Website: apple
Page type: billing-address
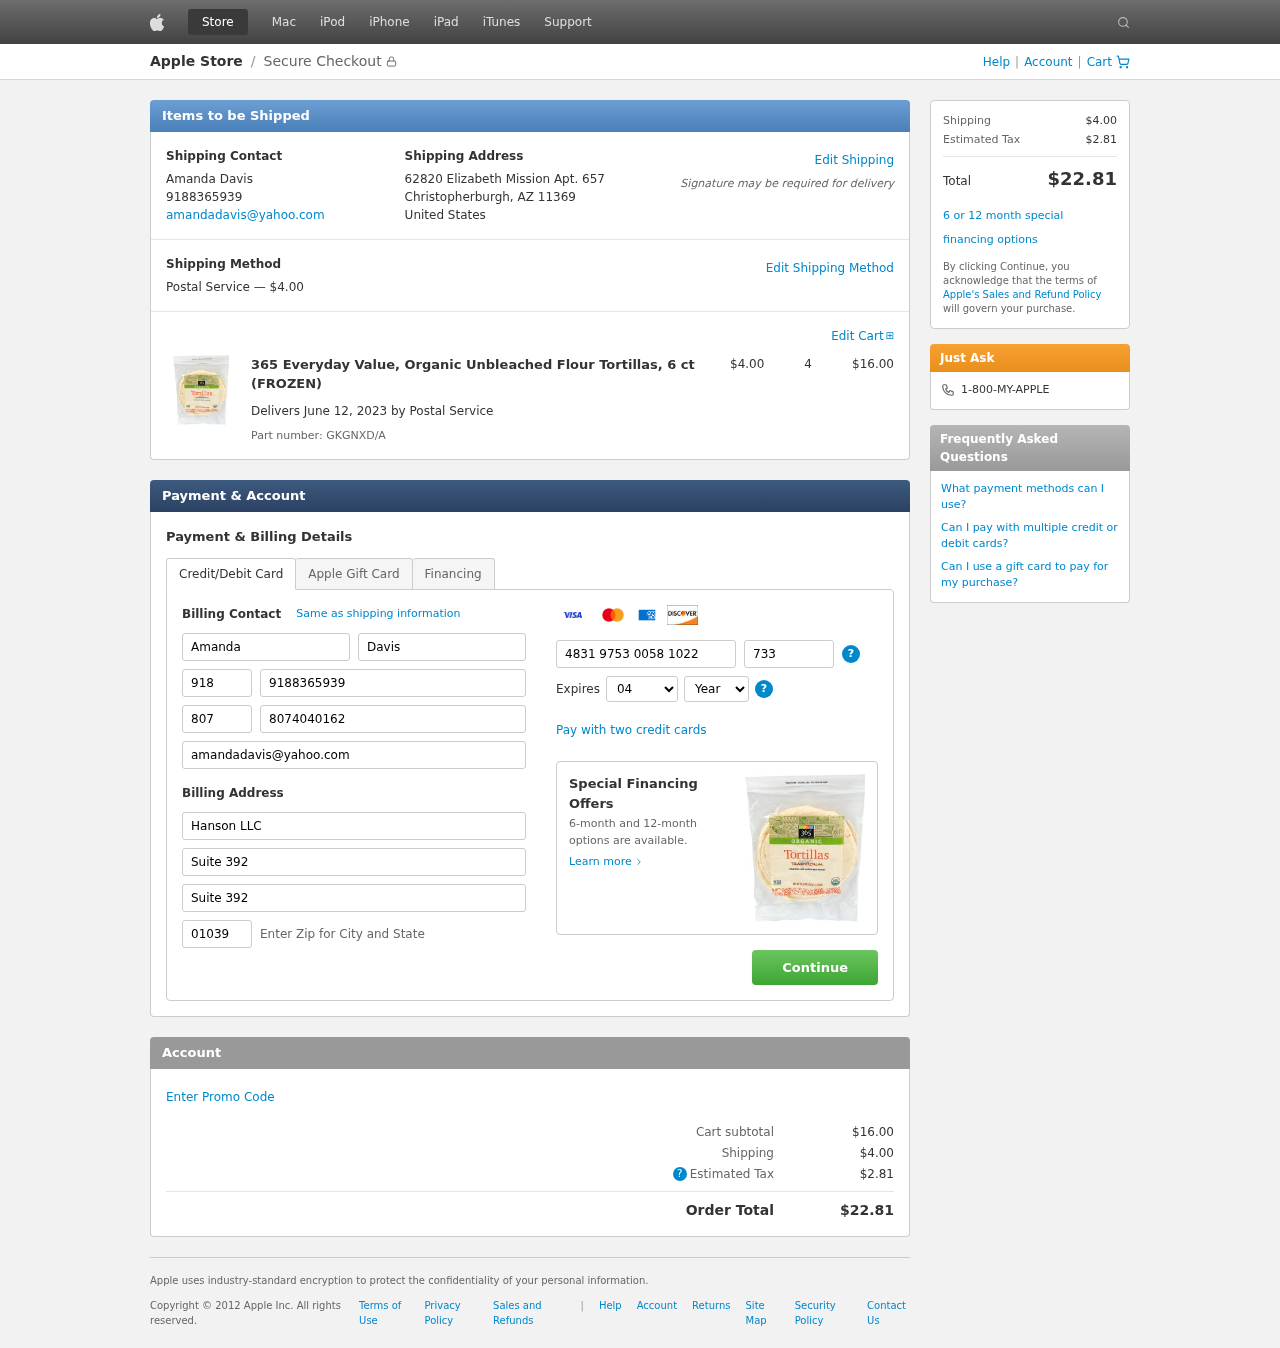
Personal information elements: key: PII_CARD_CVV
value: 733
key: PII_CARD_EXPIRY_MONTH
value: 04
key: PII_CARD_EXPIRY_YEAR
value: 29
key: PII_CARD_NUMBER
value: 4831 9753 0058 1022
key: PII_CITY_STATE_ZIP
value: Christopherburgh, AZ 11369
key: PII_COMPANY
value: Hanson LLC
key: PII_COUNTRY
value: United States
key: PII_EMAIL
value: amandadavis@yahoo.com
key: PII_FIRSTNAME
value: Amanda
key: PII_FULLNAME
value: Amanda Davis
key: PII_LASTNAME
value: Davis
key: PII_PHONE
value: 9188365939
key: PII_PHONE_ALT
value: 8074040162
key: PII_PHONE_ALT_AREA
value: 807
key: PII_PHONE_AREA
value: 918
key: PII_POSTCODE2
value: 01039
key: PII_STREET
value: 62820 Elizabeth Mission Apt. 657
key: PII_STREET2
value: Suite 392
Product elements: key: PRODUCT1_NAME
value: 365 Everyday Value, Organic Unbleached Flour Tortillas, 6 ct (FROZEN)
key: PRODUCT1_PRICE
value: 4
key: PRODUCT1_QUANTITY
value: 4
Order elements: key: ORDER_SHIPPING_COST
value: $4.00
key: ORDER_SUBTOTAL
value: $16.00
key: ORDER_DELIVERY_DATE
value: June 12, 2023
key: ORDER_PART_NUMBER
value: GKGNXD/A
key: ORDER_TAX
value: $2.81
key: ORDER_TOTAL
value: $22.81